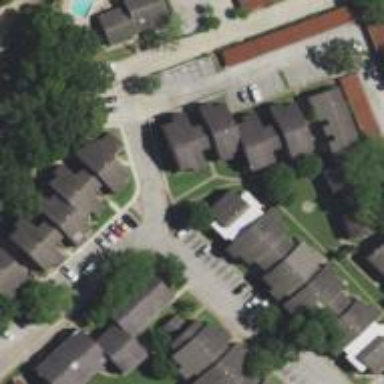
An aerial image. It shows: Neighborhood.